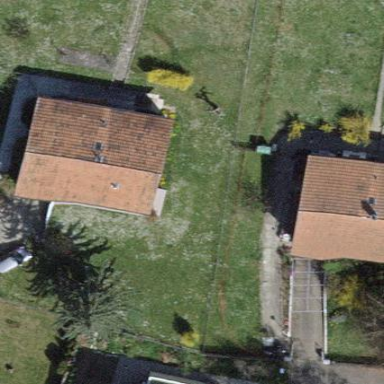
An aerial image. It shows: Garden surrounded by fence.